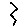
Label: zigzag